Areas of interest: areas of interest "Basketball Arena"
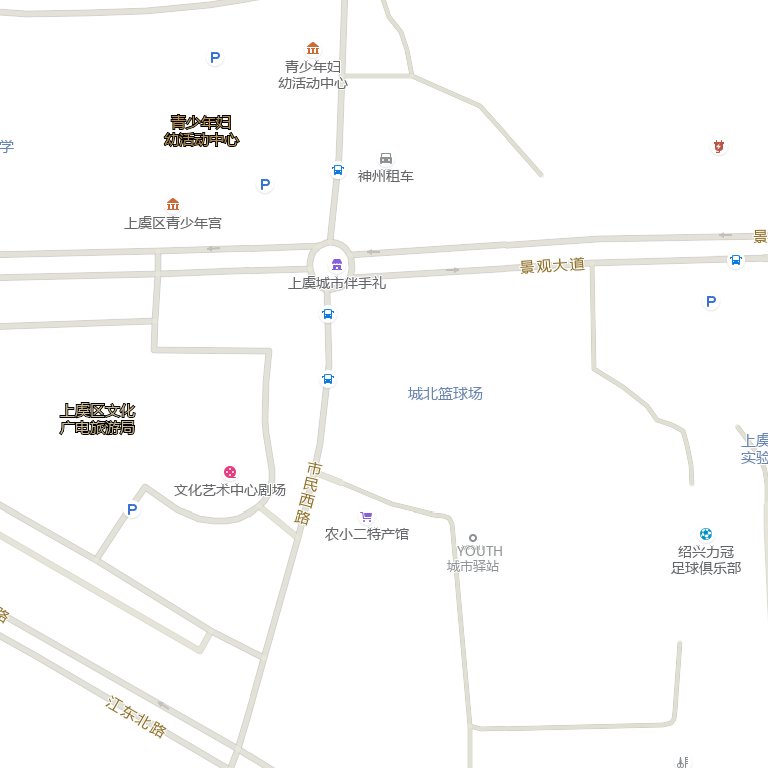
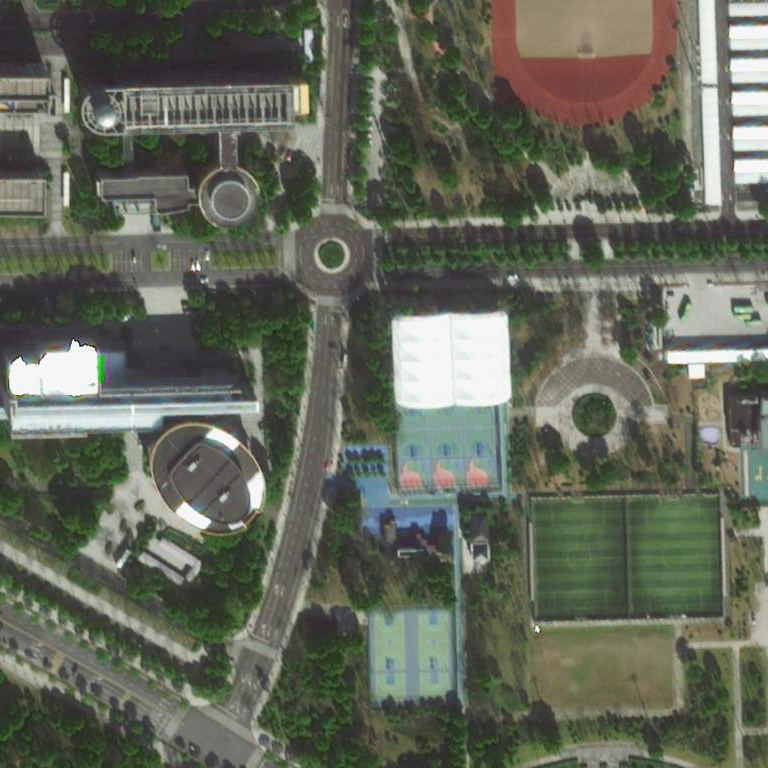